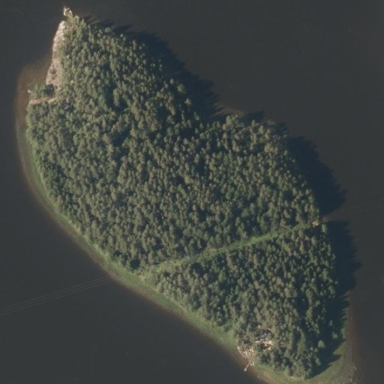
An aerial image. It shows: Image showing island.